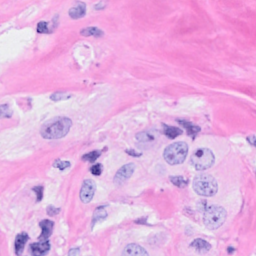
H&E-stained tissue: Breast